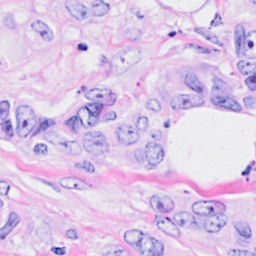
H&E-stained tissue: Breast